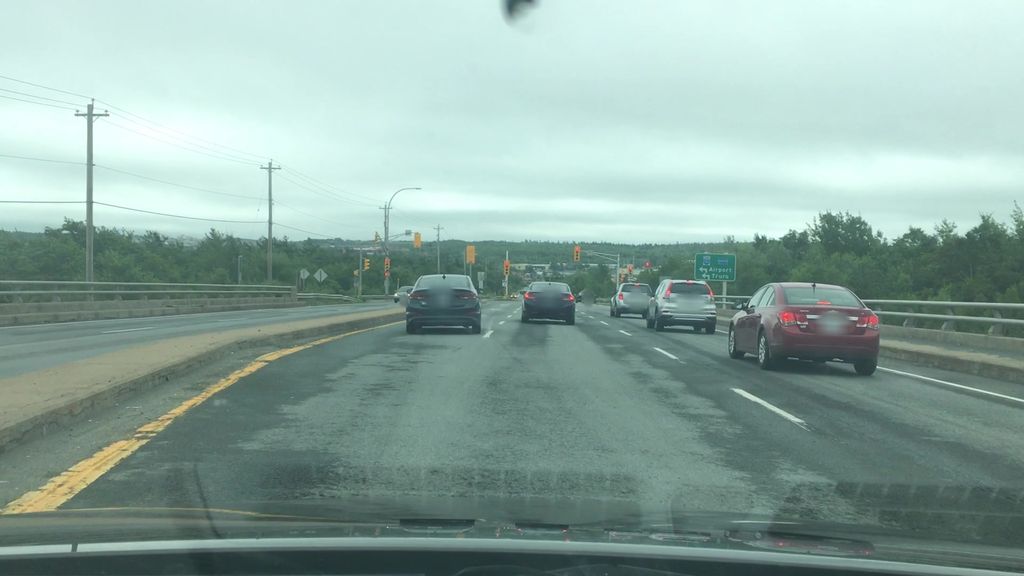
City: halifax